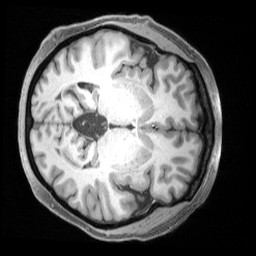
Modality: T1w
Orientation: axial
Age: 46
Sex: female
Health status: ill
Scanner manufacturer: siemens
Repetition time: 2.4 s
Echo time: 0.00231 s